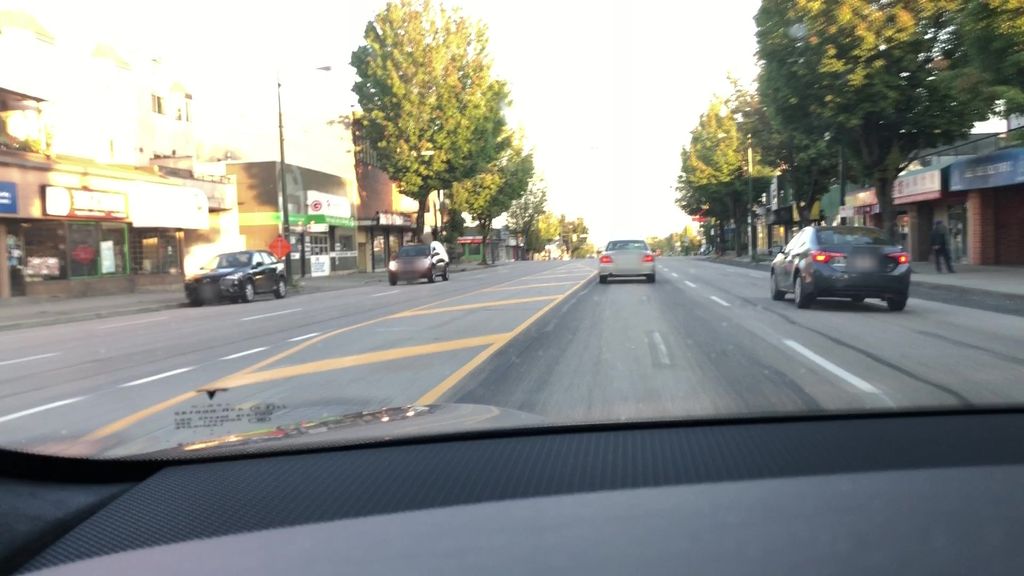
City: vancouver